Field crop: tomato
Growth stage: 1
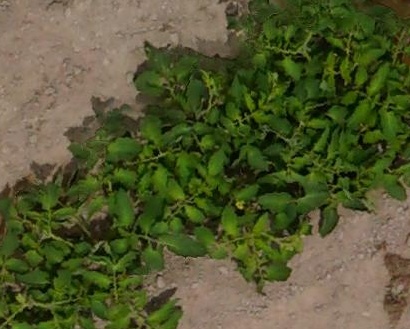
Species: tomato